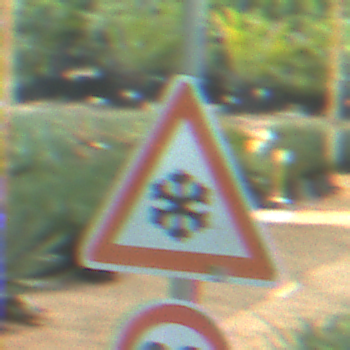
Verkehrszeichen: SchneeOderEisglaette
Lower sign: Geschwindigkeit30
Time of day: MorningAfternoon
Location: Roofed (Special)
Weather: PartlyCloudy
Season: NotSpecified
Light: Natural